Current action and preconditions to check: trajectory_clear

Your task: For each precondition in the list above, predict whether it will hold at this action.

Consider the current scene as observed from the mobile robot's camera, and analyze the predicted future states of all dynamic agents (e.g., people, animals, vehicles, or any moving entities) within the NEXT SECOND.

IMPORTANT: Only answer "very likely" if you are absolutely certain—based on strong, clear evidence—that a dynamic agent will violate the precondition in the predicted future state. Do NOT answer "very likely" for unlikely, ambiguous, or low-probability risks.

Ask yourself for each precondition: Is there a high probability, with clear and convincing evidence, that the predicted future states of any dynamic agent will interfere with the predicted future state of the currently executing action within the NEXT SECOND, causing that precondition to fail?

Assess the risk level based on these predictions. Use "likely" or "very likely" if motions create a clear risk of interference.

Use "neutral" or "improbable" if agents are nearby but their predicted paths are clearly diverging or non-conflicting.

Failure Risk Categories: "very improbable", "improbable", "neutral", "likely", "very likely"

Answer Format: Output ONLY the probability_of_failure value from these categories: "very improbable", "improbable", "neutral", "likely", "very likely"

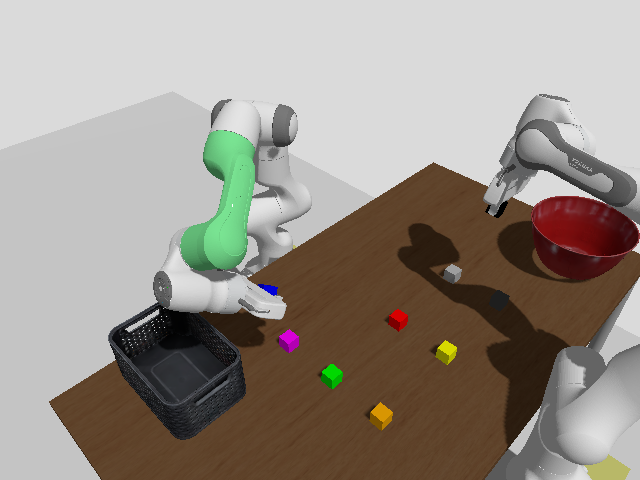

Answer: very improbable